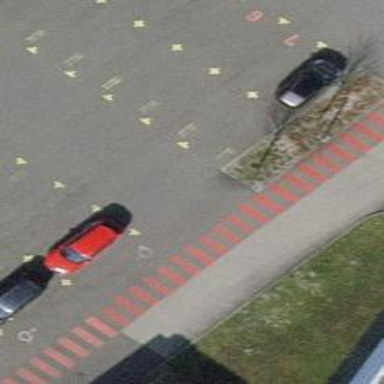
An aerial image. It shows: Parking aisle designated as service road.